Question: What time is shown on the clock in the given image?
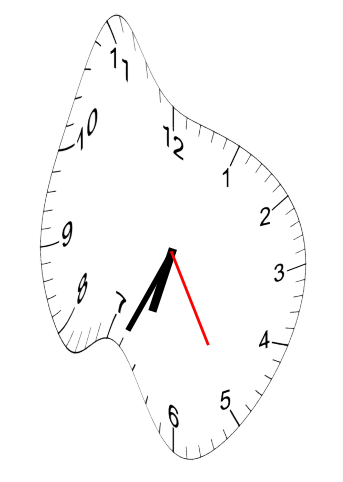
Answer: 06:34:25